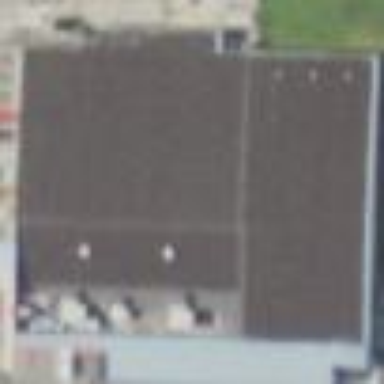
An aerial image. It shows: Building with bowling alley inside.